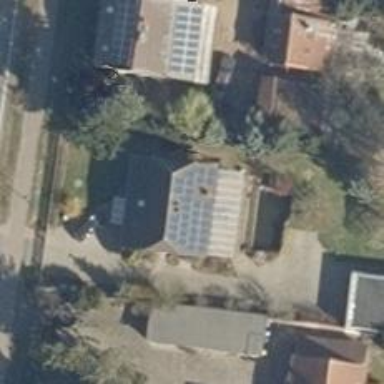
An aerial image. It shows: Solar power generator with photovoltaic panels.